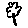
Label: flower